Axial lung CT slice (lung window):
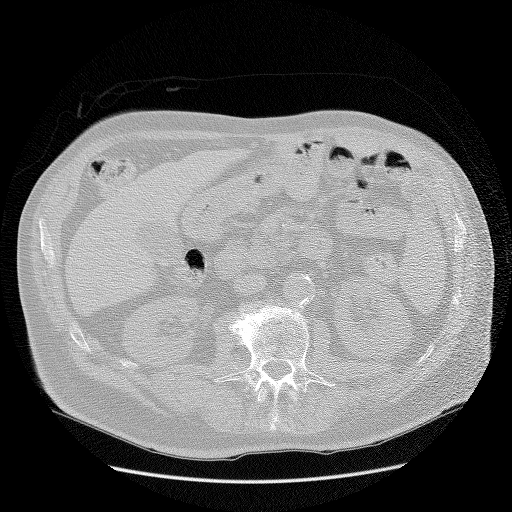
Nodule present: no